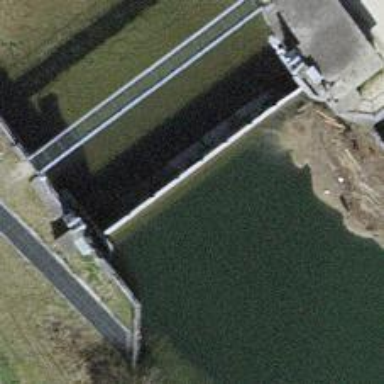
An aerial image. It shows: Weir in waterway.